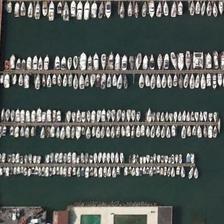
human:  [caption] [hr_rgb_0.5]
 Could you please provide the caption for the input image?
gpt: the boats are of different sizes, and the water is dark green .

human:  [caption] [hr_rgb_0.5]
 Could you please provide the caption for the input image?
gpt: many white ships docked at the port,some of them are blue .

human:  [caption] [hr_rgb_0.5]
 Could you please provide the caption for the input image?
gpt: many boats are orderly in a port near a building .

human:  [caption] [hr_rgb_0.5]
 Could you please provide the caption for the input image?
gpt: many boats are orderly in a port near a building .